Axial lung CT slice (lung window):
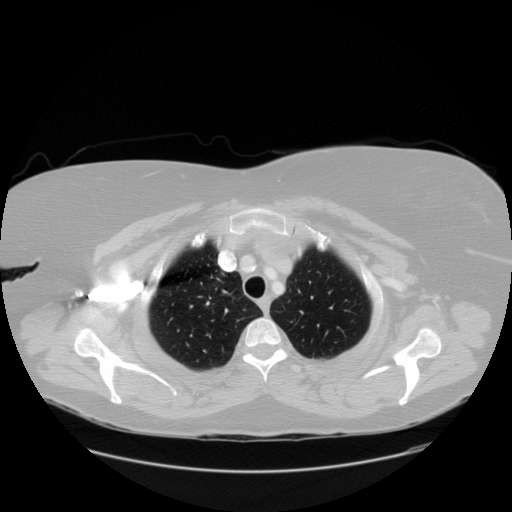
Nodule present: no